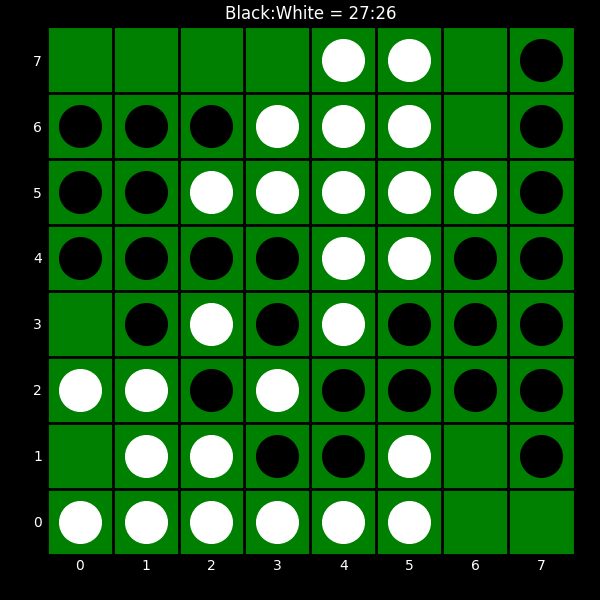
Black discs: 27
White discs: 26